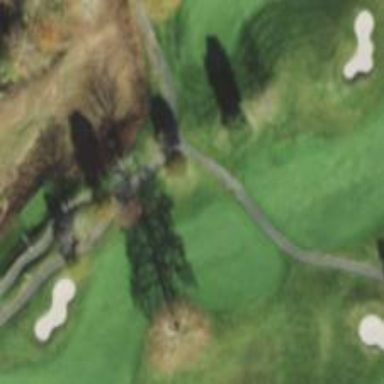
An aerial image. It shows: Golf hole.